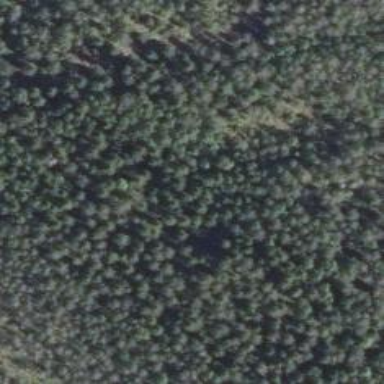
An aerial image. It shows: Needle-leaved woodland.